Field crop: maize
Growth stage: 2
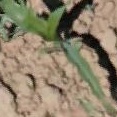
Species: maize